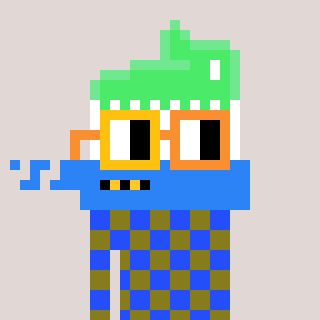
a pixel art character with square yellow and orange glasses, a toothbrush-shaped head and a gunk-colored body on a warm background